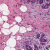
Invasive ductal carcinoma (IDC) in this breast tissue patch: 0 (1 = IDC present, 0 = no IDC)